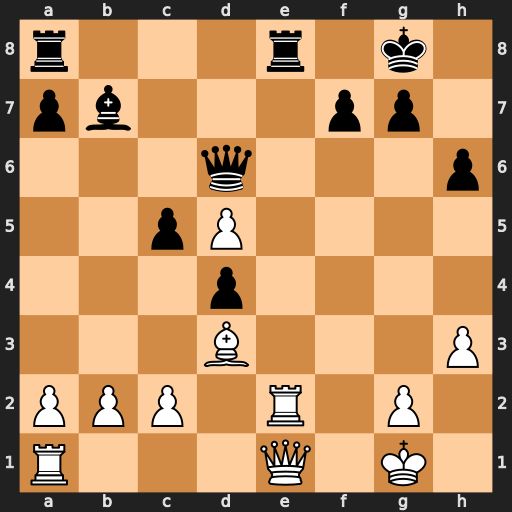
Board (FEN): r3r1k1/pb3pp1/3q3p/2pP4/3p4/3B3P/PPP1R1P1/R3Q1K1
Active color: w
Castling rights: -
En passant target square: -
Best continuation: Rxe8+ Rxe8 Qxe8+